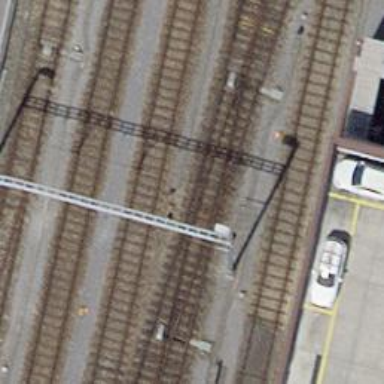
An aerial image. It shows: Railway switch.